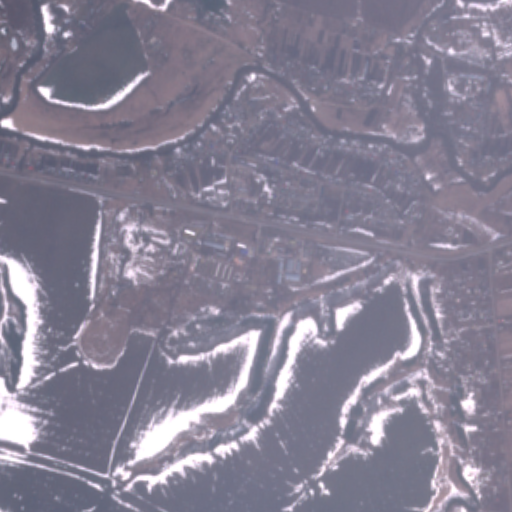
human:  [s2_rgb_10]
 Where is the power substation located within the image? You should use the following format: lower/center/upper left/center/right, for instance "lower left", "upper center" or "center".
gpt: The power substation is located in the center left of the image.
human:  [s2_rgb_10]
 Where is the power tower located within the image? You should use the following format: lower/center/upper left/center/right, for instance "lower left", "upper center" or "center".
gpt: The power tower is located in the lower left of the image.
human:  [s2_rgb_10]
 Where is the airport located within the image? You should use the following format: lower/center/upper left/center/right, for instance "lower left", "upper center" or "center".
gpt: There is no airport in the image.